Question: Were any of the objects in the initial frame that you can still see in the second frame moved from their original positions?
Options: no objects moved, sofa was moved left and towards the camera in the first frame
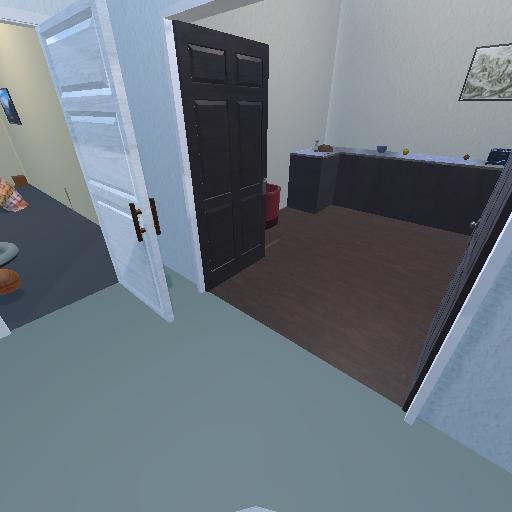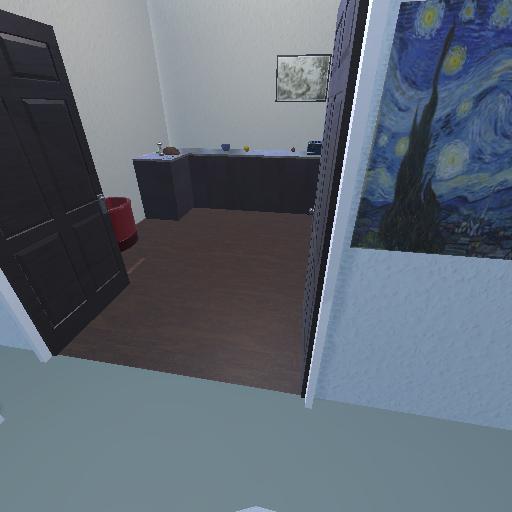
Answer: no objects moved